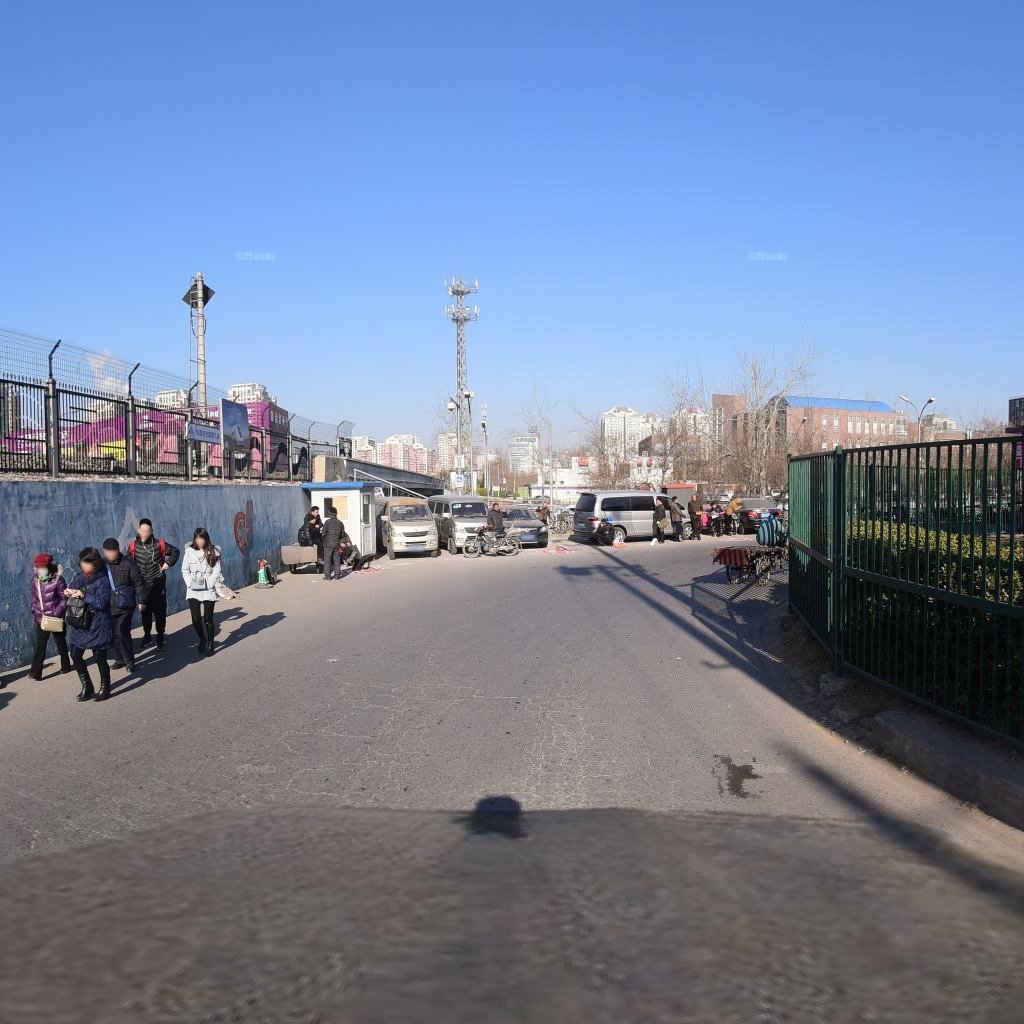
Region: Haidian
Road damage annotations: alligator crack